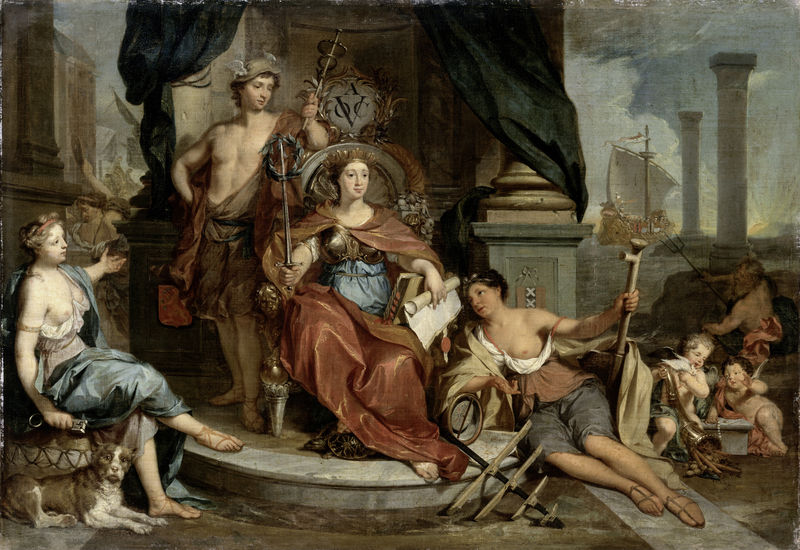
Titel: Allegorische voorstelling van de Amsterdamse Kamer van de Verenigde Oost-Indische Compagnie
Künstler: Nicolaas Verkolje
Standort: Amsterdam
Institution: Rijksmuseum
Schlagwörter: gemälde, meer, bunt, säulen, hund, architektur, barock, füllhorn, vorhang, kinder, engel, schiff, segel, stab, segelschiff, thron, sandalen, nische, allegorie, lorbeer, götter, dramatisch, baldachin, königin, schlüssel, hermes, merkur, putten, putti, zepter, neptun, halbgötter, mythollgie